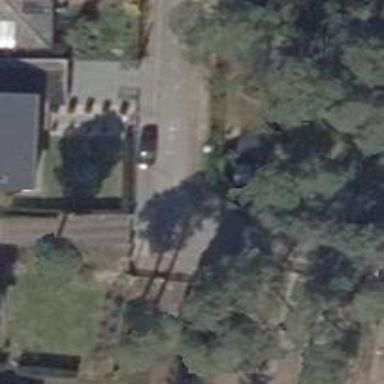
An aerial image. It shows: Driveway leading to service road.